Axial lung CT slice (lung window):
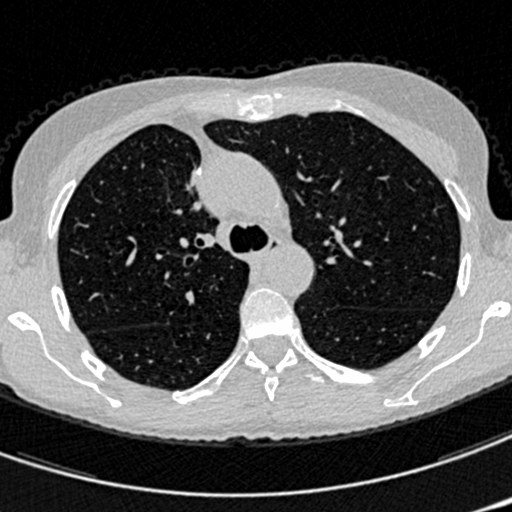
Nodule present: no